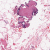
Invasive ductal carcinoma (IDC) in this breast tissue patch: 0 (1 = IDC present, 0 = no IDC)